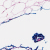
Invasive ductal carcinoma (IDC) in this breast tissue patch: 0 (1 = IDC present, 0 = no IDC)